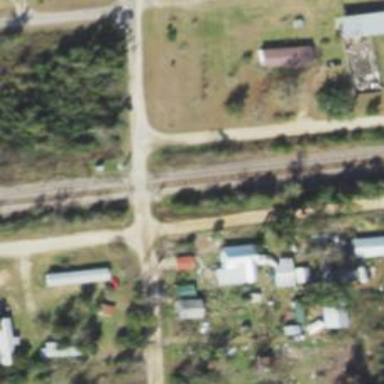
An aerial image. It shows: Railway siding for service.